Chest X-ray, PA view. Patient: 48 years old, sex F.
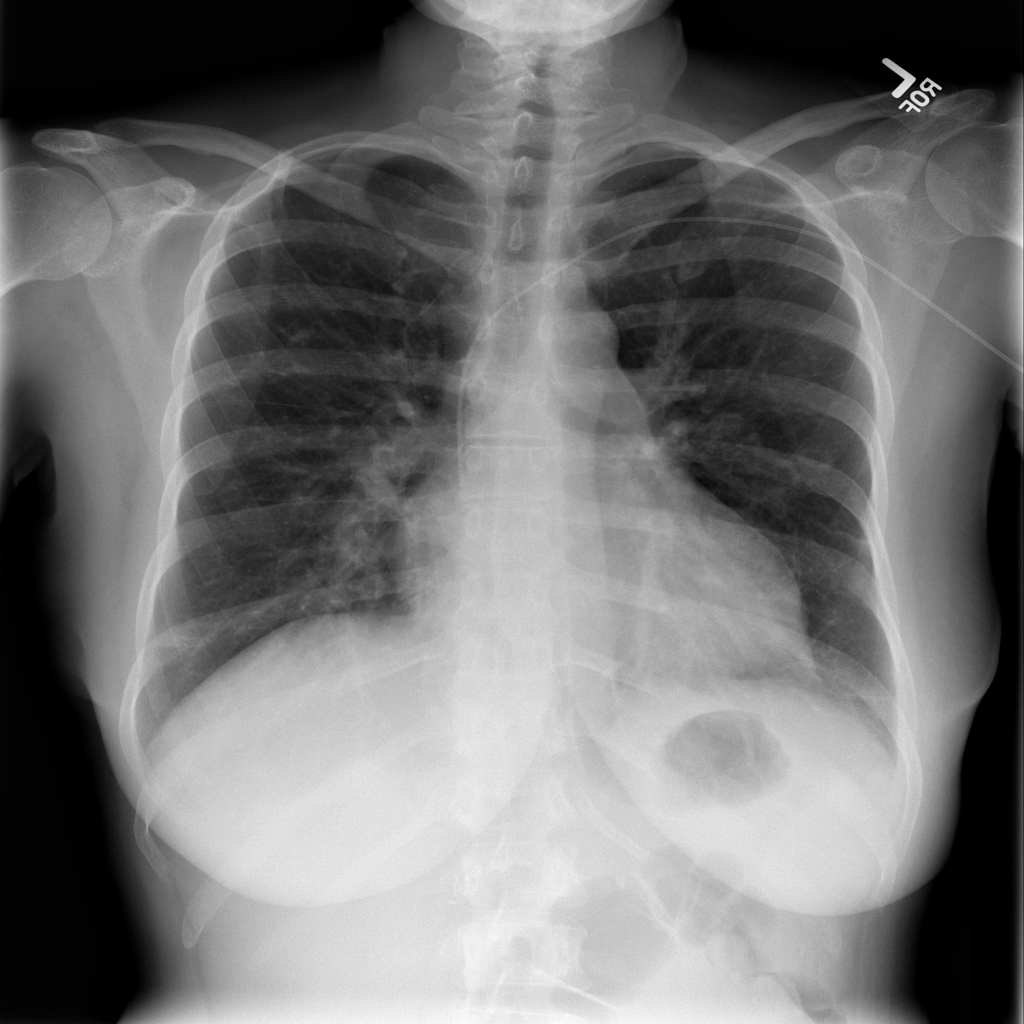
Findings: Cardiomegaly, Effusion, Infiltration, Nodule